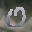
Label: 0